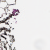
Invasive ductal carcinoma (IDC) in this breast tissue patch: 0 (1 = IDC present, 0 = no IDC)